Question: I am trying to create hexbins where the x-axis is a date using the hexbin function in the hexbin package in R. When I feed in my data, it seems to convert the dates into a numeric, which gets displayed on the x-axis. I want it force the x-axis to be a date.
'''
#Create Hex Bins
hbin <- hexbin(xData$Date, xData$YAxis, xbins = 80)
#Plot using rBokeh
figure() %>%
ly_hexbin(hbin)
'''
This gives me:

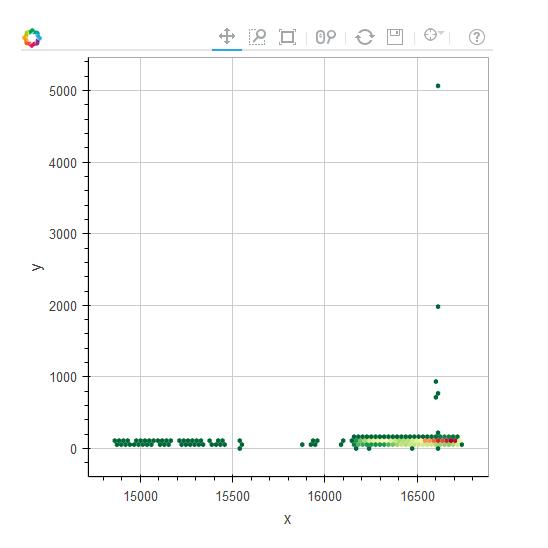
Answer: Here's a brute force approach using the underlying grid plotting package. The axes are ugly; maybe someone with better 'grid' skills than I could pretty them up.
'''
# make some data
x = seq.Date(as.Date("2015-01-01"),as.Date("2015-12-31"),by='days')
y = sample(x)
# make the plot and capture the plot
p <- plot(hexbin(x,y),yaxt='n',xaxt='n')
# calculate the ticks
x_ticks_date <-
x_ticks <- axTicks(1, log = FALSE, usr = as.numeric(range(x)),
axp=c(as.numeric(range(x)) ,5))
class(x_ticks_date) <- 'Date'
y_ticks_date <-
y_ticks <- axTicks(1, log = FALSE, usr = as.numeric(range(y)),
axp=c(as.numeric(range(y)) ,5))
class(y_ticks_date) <- 'Date'
# push the ticks to the view port.
pushViewport(p$plot.vp@hexVp.off)
grid.xaxis(at=x_ticks, label = format(y_ticks_date))
grid.yaxis(at=y_ticks, label = format(y_ticks_date))
'''